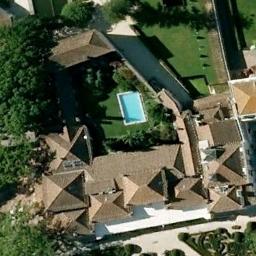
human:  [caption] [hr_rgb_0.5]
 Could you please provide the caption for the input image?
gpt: The palace is on the grass surrounded by trees .

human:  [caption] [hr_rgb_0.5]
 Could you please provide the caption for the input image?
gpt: The brown palace has a hallway, A park and a swimming pool .

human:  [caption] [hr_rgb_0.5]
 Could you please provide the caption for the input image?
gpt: There is a wide road next to the palace .

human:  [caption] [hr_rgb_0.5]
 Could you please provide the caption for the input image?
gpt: Many trees of different sizes are beside the palace .

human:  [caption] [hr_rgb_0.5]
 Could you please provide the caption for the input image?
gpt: There are some green trees and green lawns beside the brown palace .